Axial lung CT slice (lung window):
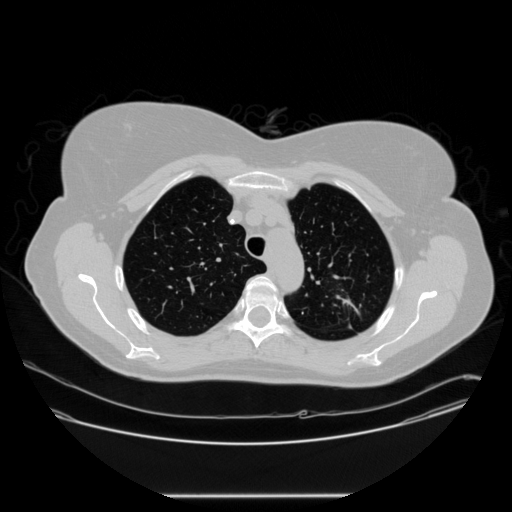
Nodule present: no